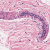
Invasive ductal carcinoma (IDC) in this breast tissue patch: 0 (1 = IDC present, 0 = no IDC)